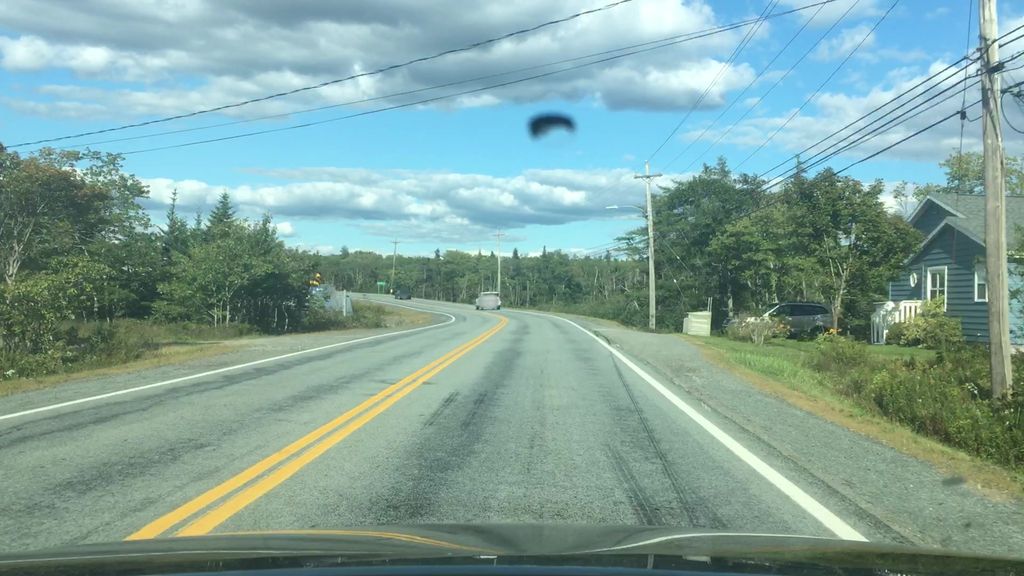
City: halifax